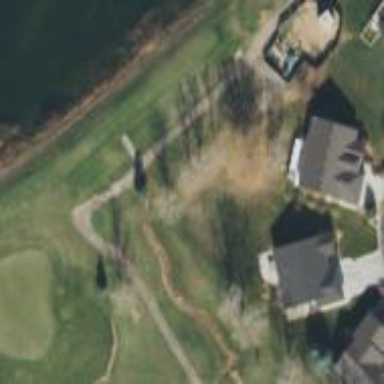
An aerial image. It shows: Golf tee.